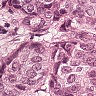
Metastatic tissue present: yes